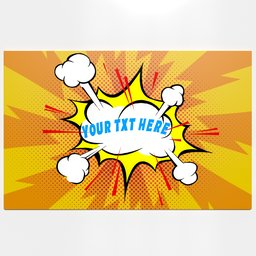
Label: decoration